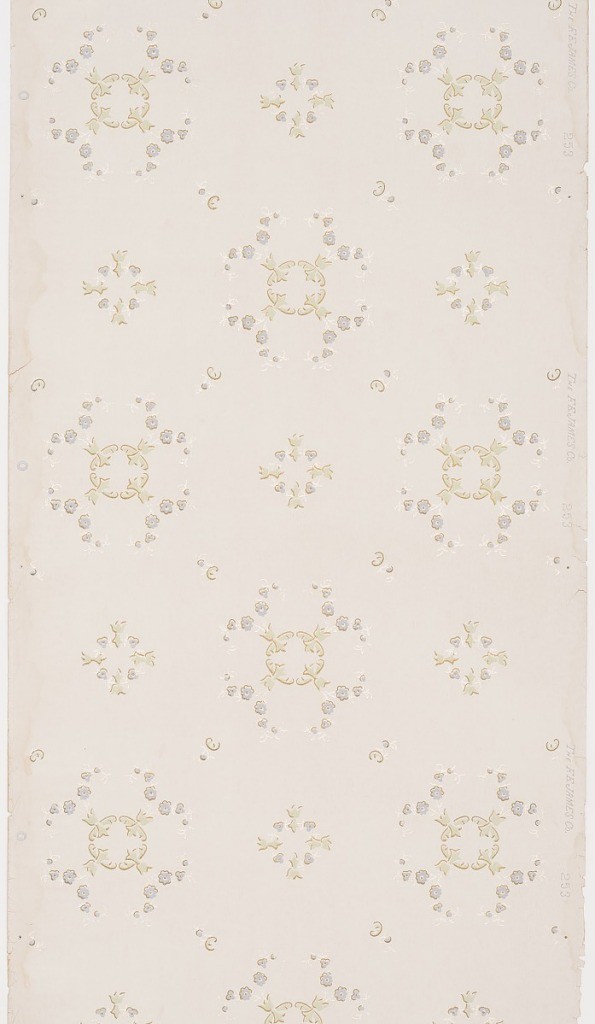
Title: Ceiling paper
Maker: F. E. James Co., New York, New York
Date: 1905–1915
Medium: Machine-printed paper, liquid mica
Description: On light gray ground, staggered floral motifs in lavender, white, and light brown.